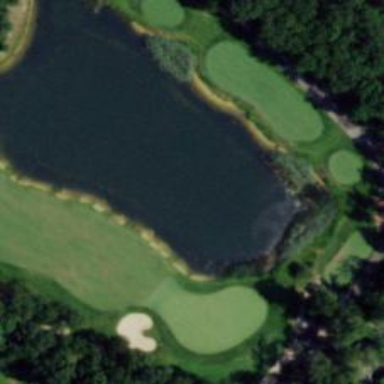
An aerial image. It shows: Water hazard on golf course. The hazard is natural water feature.